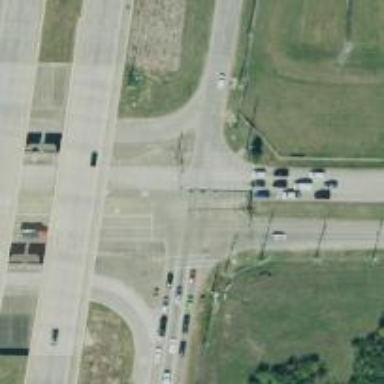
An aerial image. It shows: Secondary road with frontage road alongside.